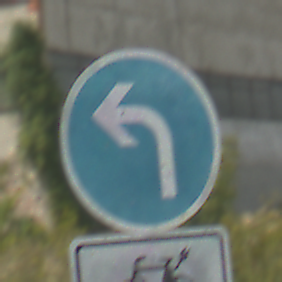
Verkehrszeichen: VorgeschriebeneFahrtrichtungLinks
Zusatzzeichen unten: EinspurigeFahrzeugeFrei4
Umgebung: Outdoor, Suburban
Tageszeit: Midday
Wetter: PartlyCloudy
Licht: Natural
Jahreszeit: Summer
Kontrast: HighContrast